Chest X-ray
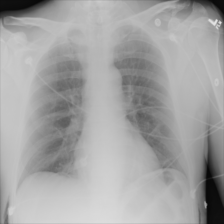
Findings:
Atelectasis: negative
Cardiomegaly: negative
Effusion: negative
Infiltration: negative
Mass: negative
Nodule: negative
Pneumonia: negative
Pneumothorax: negative
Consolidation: negative
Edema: negative
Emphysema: negative
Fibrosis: negative
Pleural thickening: negative
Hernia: negative